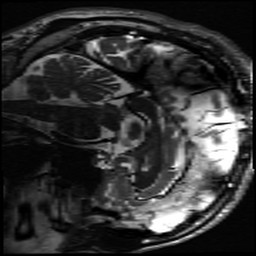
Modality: inplaneT2
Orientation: sagittal